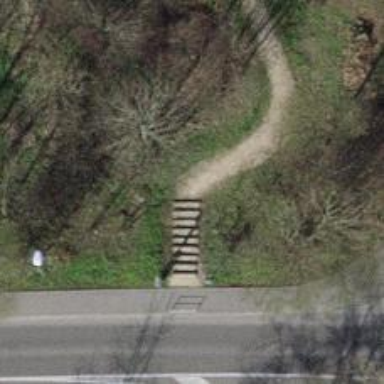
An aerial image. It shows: Steps with fine gravel surface.